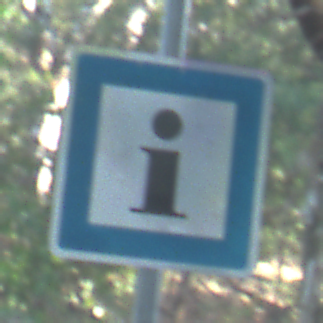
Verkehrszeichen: Informationsstelle
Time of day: MorningAfternoon
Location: Outdoor (Nature)
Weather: Clear
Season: NotSpecified
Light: Natural